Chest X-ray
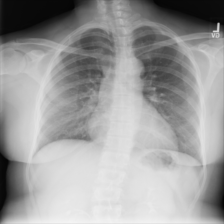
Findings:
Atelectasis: negative
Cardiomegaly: negative
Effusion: negative
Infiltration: negative
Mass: negative
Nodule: negative
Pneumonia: negative
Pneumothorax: negative
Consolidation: negative
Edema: negative
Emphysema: negative
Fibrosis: negative
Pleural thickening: negative
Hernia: negative